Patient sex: M
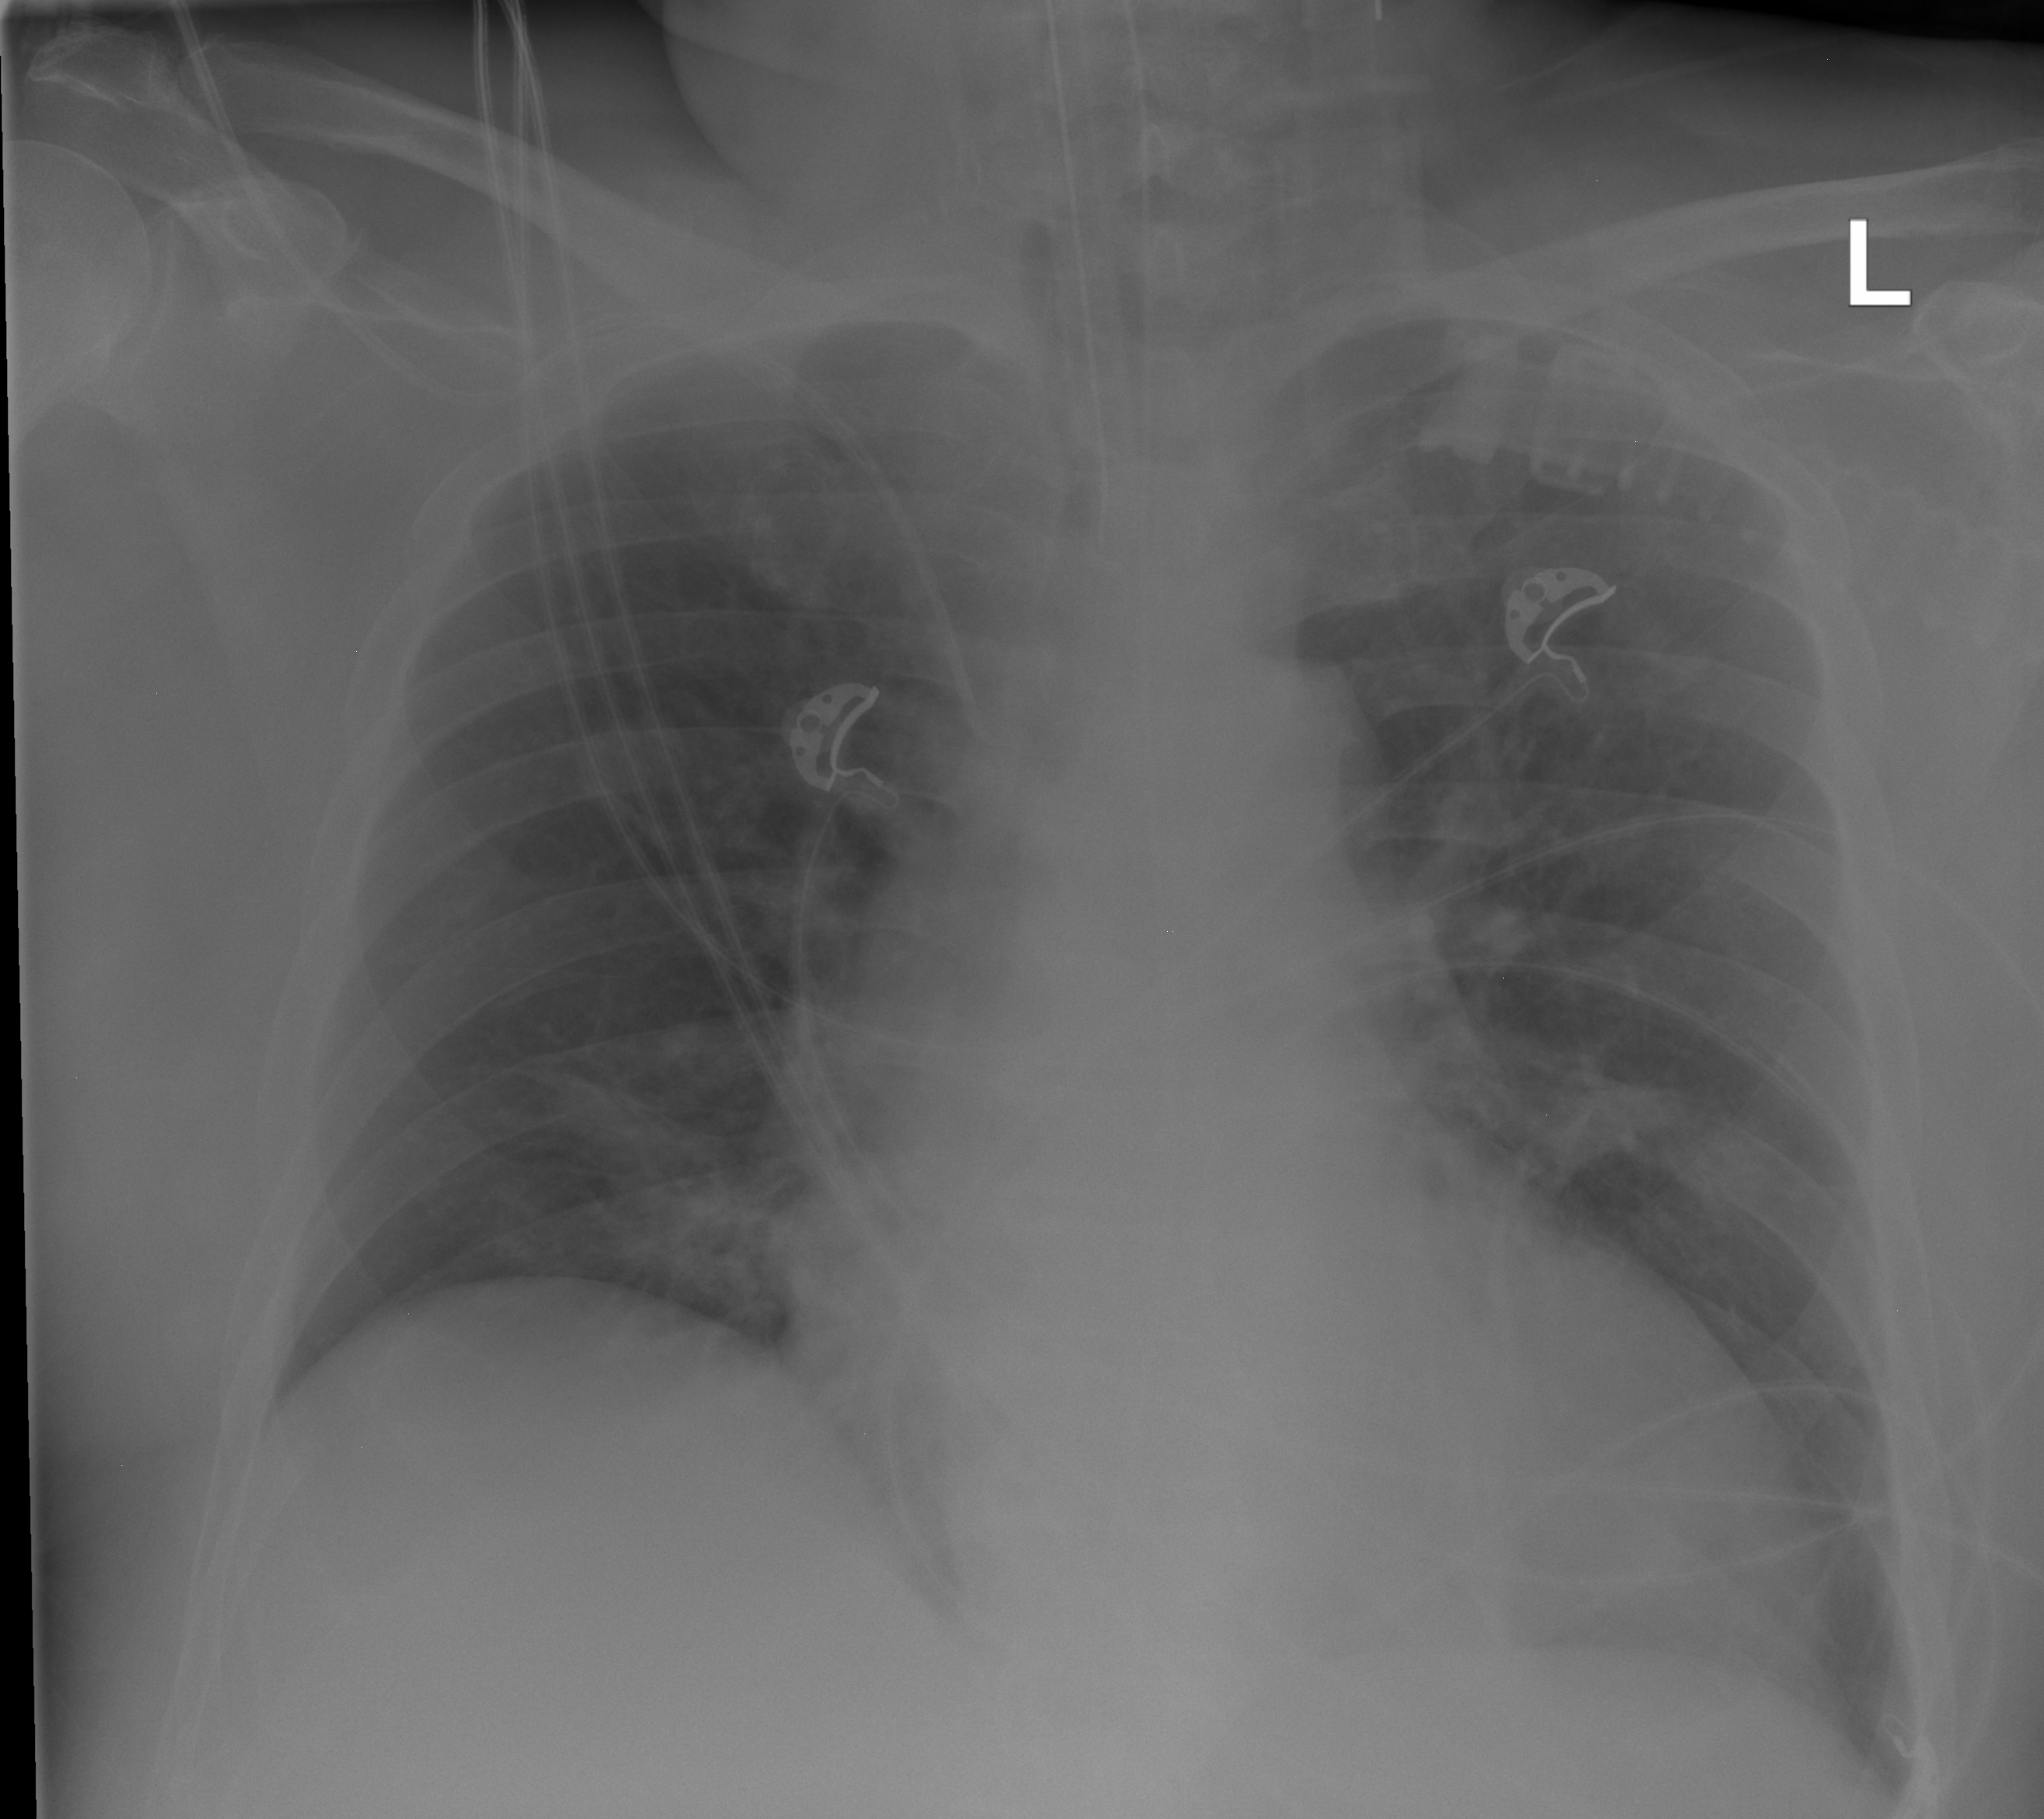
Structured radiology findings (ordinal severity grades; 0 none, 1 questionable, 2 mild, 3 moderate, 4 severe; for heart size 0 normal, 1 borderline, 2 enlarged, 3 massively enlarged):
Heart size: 2
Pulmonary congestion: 0
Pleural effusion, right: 0
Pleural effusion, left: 0
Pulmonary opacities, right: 0
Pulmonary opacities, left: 0
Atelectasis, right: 2
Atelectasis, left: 2